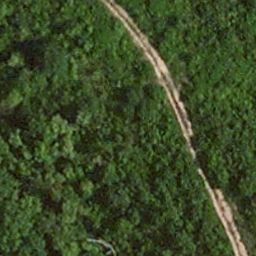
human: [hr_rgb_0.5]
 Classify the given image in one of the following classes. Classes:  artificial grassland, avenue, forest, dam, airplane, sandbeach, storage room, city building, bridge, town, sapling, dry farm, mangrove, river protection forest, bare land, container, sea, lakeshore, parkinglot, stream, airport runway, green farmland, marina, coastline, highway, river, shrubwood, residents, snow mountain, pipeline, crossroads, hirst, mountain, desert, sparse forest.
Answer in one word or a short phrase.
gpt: avenue